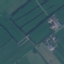
Label: Pasture